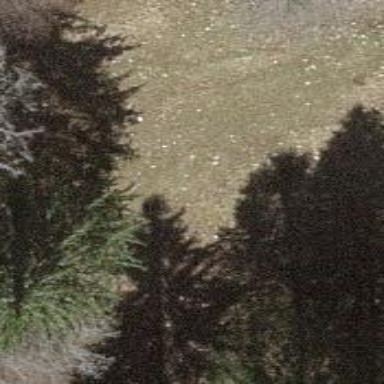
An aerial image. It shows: Single tag "natural: tree."